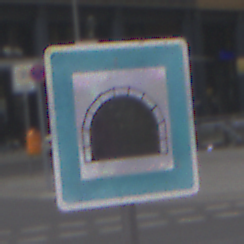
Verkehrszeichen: Tunnel
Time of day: MorningAfternoon
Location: Outdoor (Urban)
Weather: Overcast
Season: NotSpecified
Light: Natural